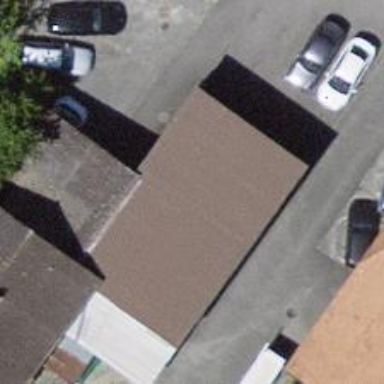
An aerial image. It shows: Car repair shop.